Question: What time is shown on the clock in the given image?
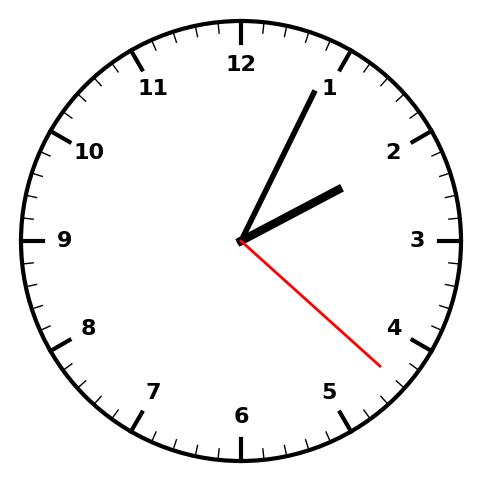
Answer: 02:04:22